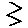
Label: zigzag